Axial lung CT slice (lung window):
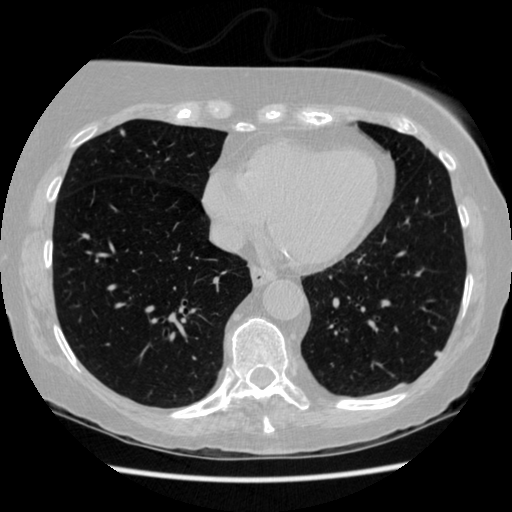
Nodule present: yes
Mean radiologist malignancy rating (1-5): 2.5